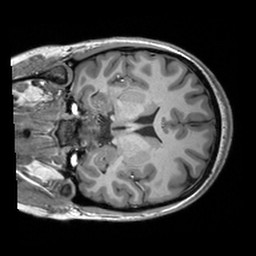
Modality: T1w
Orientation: coronal
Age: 19
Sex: female
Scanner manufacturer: siemens
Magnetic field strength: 3 T
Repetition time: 2.53 s
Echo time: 0.00298 s